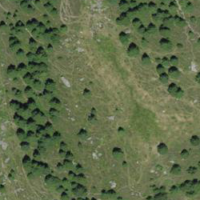
EUNIS habitat code: 26
Species observed at this site:
Campanula barbata